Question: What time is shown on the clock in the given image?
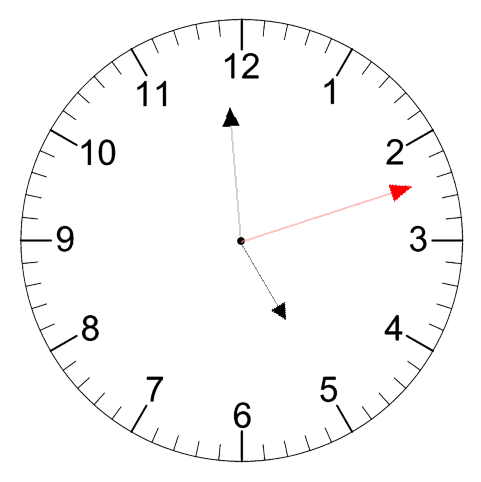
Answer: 04:59:12